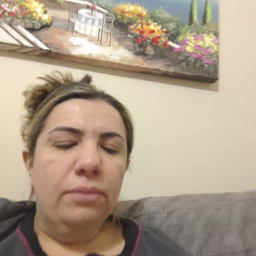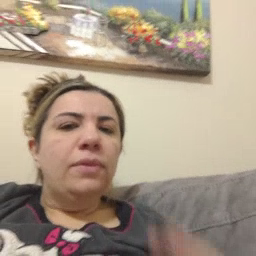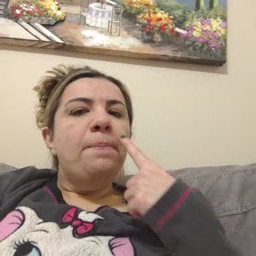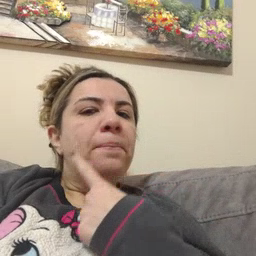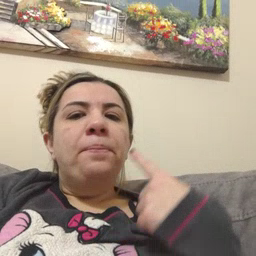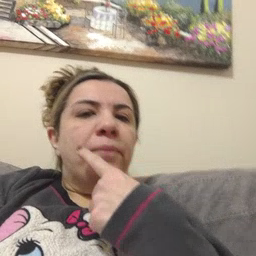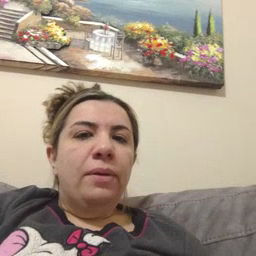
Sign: mouth